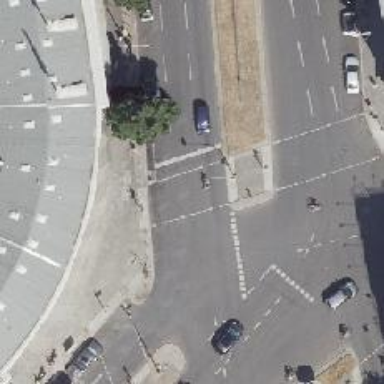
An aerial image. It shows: Footway crossing equipped with traffic signals.